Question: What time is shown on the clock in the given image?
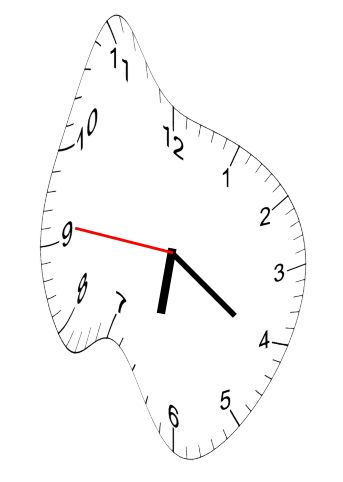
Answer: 06:20:46